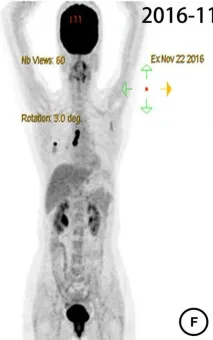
PET-CT scan (November 2016) and histopathological results after postoperative recurrence. (F) Holistic view of PET-CT: metabolic lesions in the lung, hilum, and subcarina.
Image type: radiology (pet)